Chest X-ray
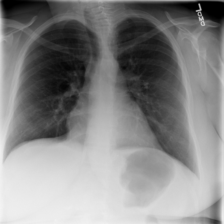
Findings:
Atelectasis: negative
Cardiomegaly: negative
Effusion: negative
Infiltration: negative
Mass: negative
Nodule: negative
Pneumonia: negative
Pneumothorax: negative
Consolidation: negative
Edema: negative
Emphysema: negative
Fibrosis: negative
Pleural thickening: negative
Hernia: negative